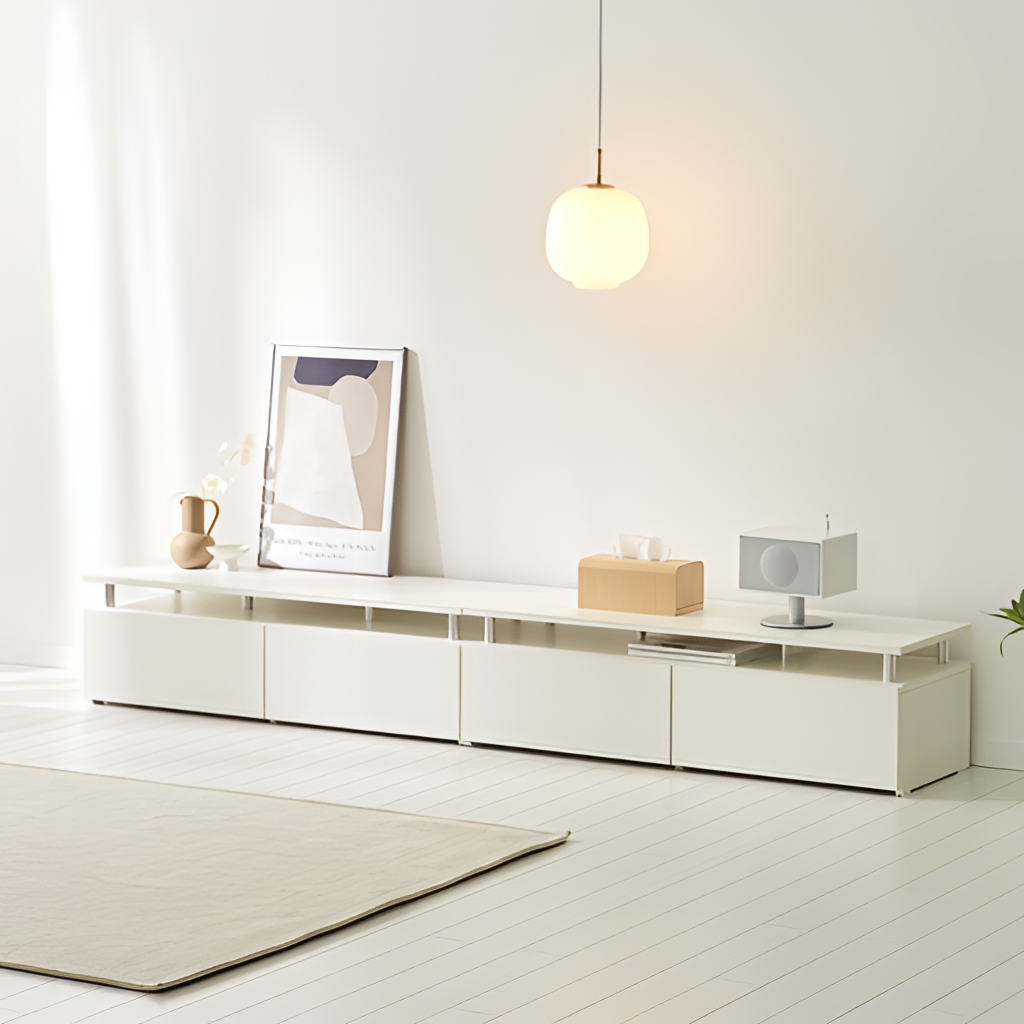
living room, white wood console table, white paint wallpaper, with solid pattern, white wood flooring, with plank pattern, minimalist